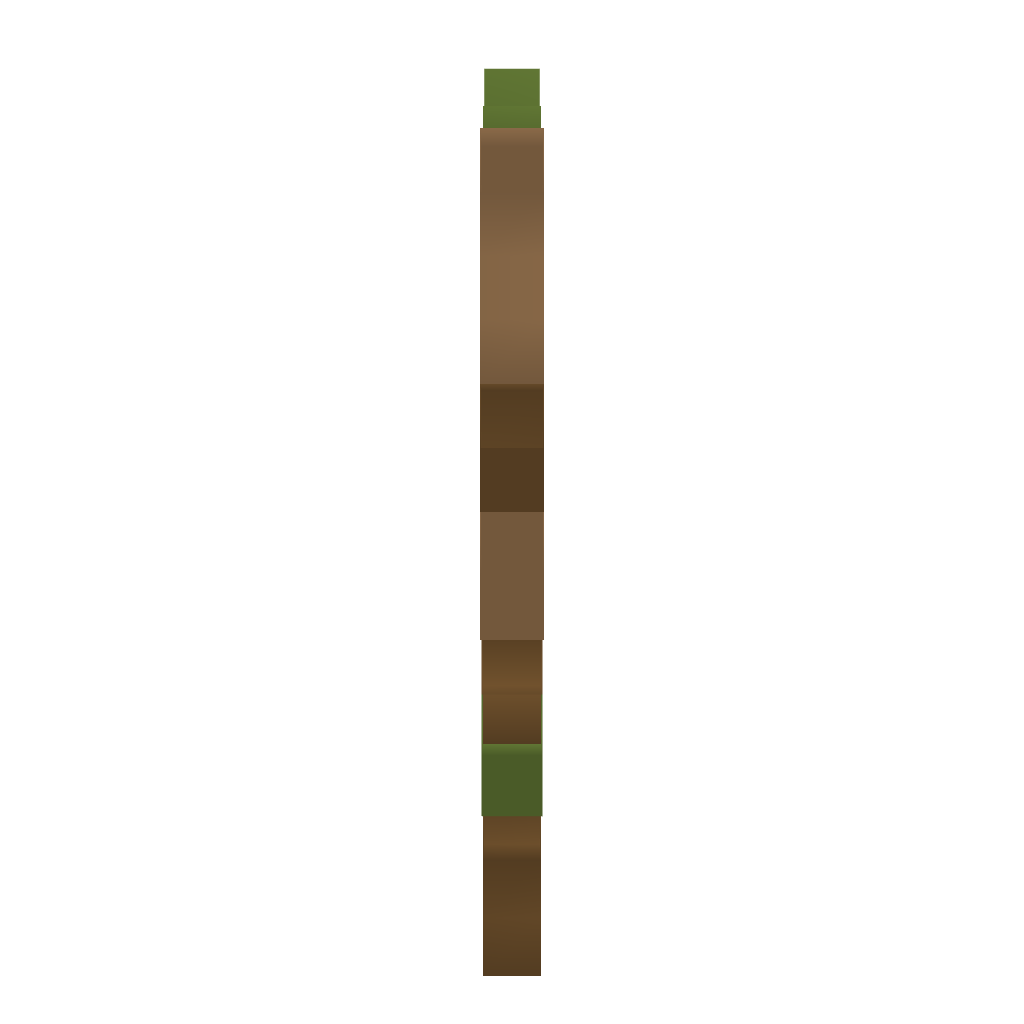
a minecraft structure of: Link 8-Bit Style bad low quality